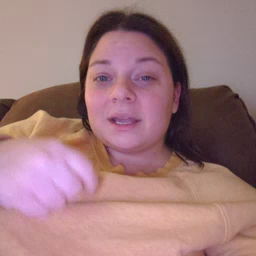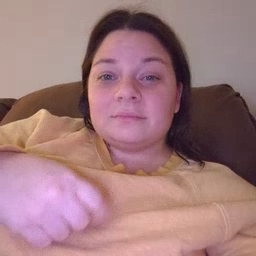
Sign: grandma